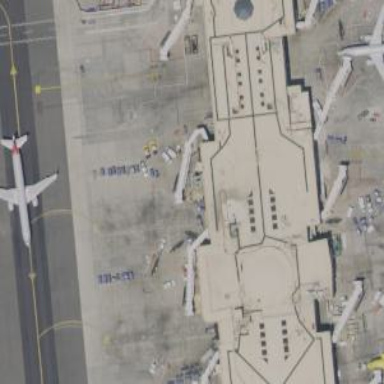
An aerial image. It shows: Airport gate.